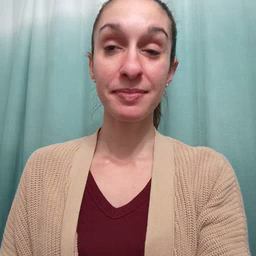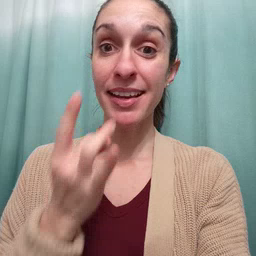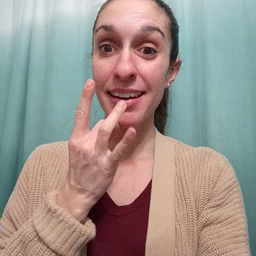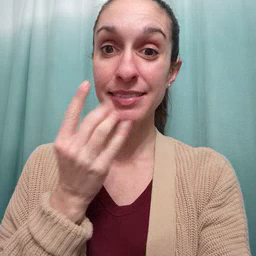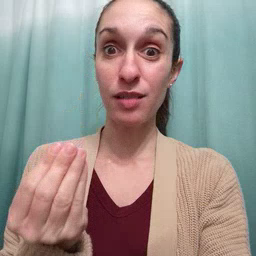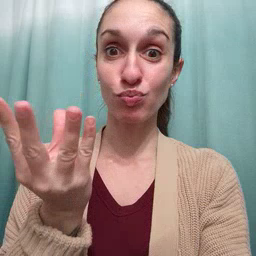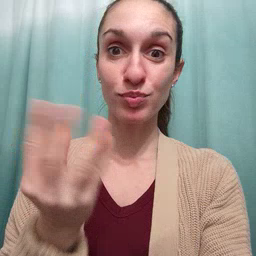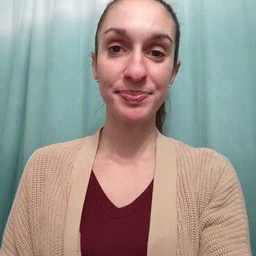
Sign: lamp